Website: apple
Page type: customer-info-address
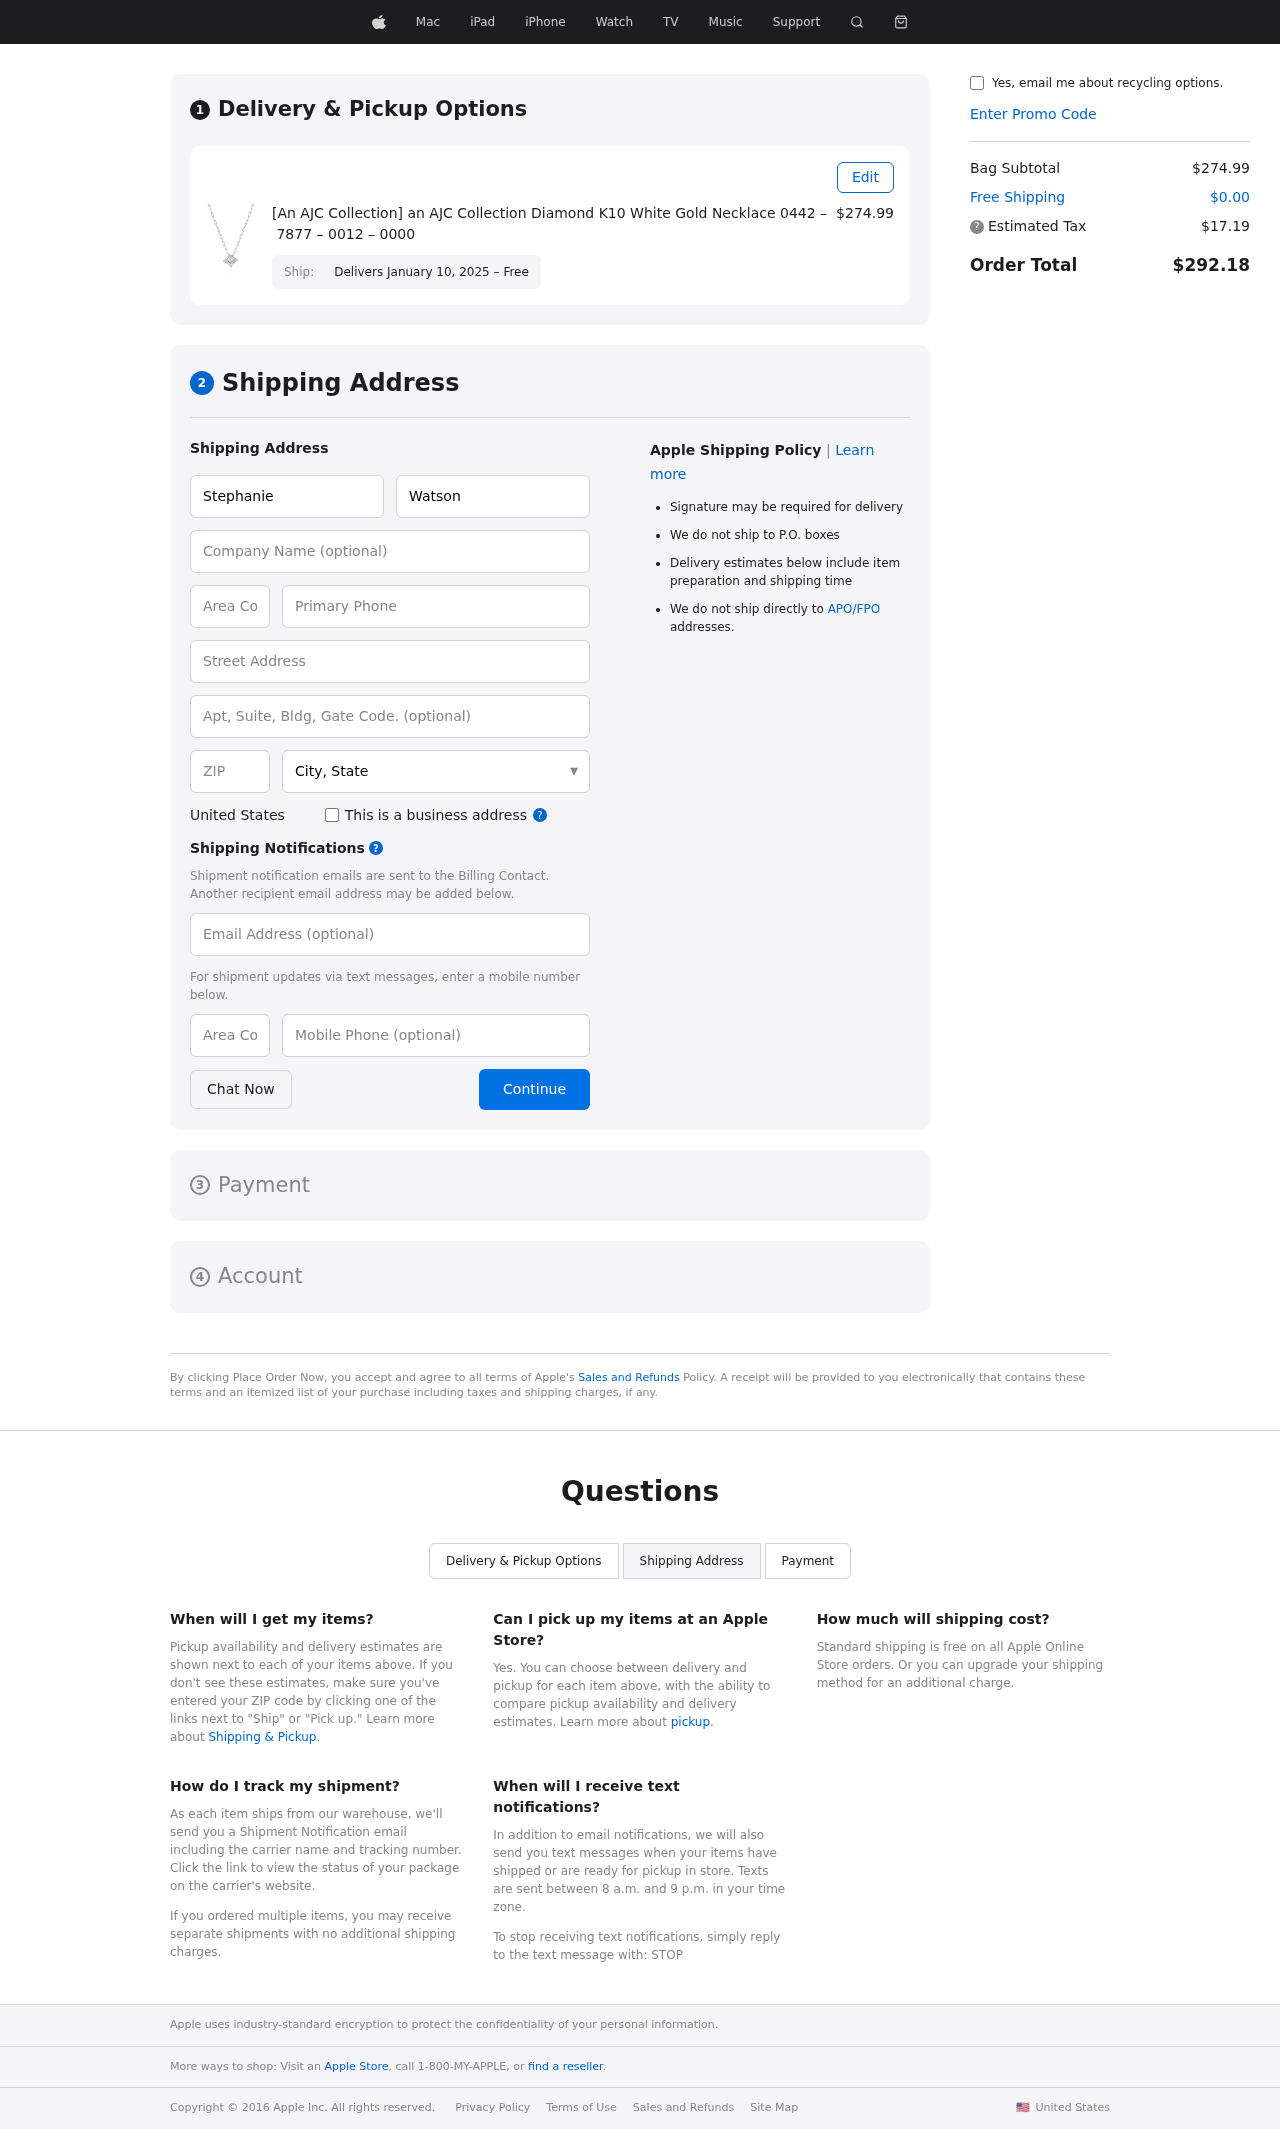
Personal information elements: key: PII_CITY_STATE
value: West Melanie, MI
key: PII_COUNTRY
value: United States
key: PII_EMAIL
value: stephanie.watson@hotmail.com
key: PII_FIRSTNAME
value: Stephanie
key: PII_LASTNAME
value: Watson
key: PII_PHONE
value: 6199851896
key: PII_PHONE_ALT
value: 8442464968
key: PII_PHONE_ALT_AREA
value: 844
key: PII_PHONE_AREA
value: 619
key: PII_POSTCODE
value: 62868
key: PII_STREET
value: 4225 Lisa Pike
Product elements: key: PRODUCT1_NAME
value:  [An AJC Collection] an AJC Collection Diamond K10 White Gold Necklace 0442 – 7877 – 0012 – 0000 
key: PRODUCT1_PRICE
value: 274.99
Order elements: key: ORDER_DELIVERY_DATE
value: Delivers January 10, 2025 – Free
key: ORDER_SUBTOTAL
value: $274.99
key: ORDER_SHIPPING_COST
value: $0.00
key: ORDER_TAX
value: $17.19
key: ORDER_TOTAL
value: $292.18